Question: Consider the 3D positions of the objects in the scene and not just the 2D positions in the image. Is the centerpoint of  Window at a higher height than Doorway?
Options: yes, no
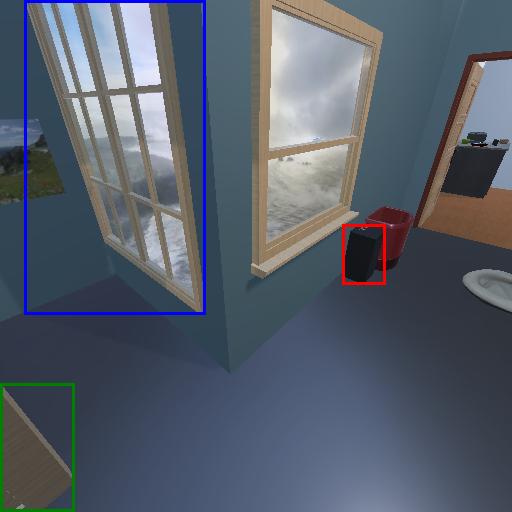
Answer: yes